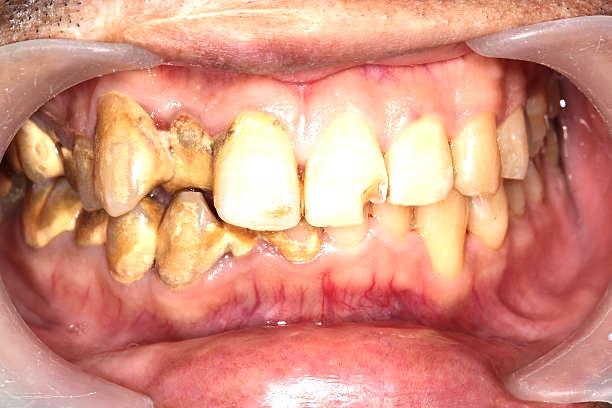
Condition: Calculus